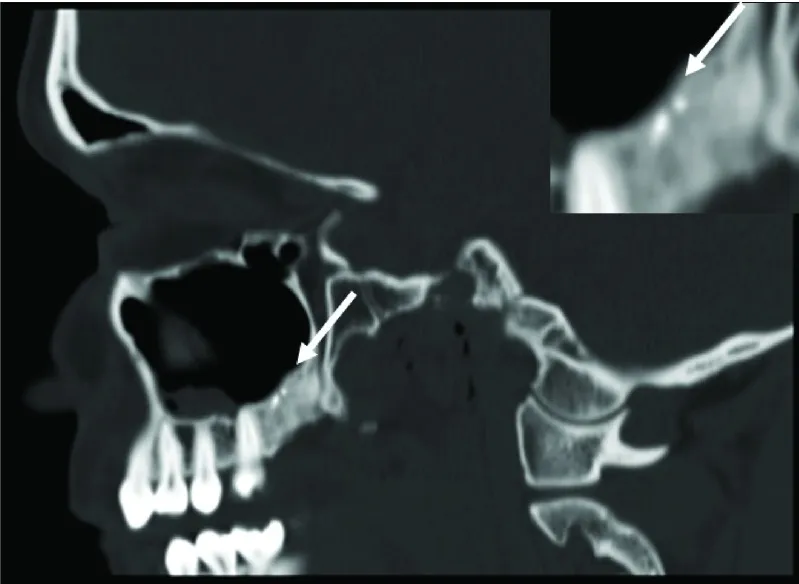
Sagittal section of non-contrasted CT scan shows two retained remnants of gutta-percha (white arrow) in the left maxilla in the location of previous dental extractions. . Inset in the top-right corner reveals a zoomed image of the two gutta-percha remnants.
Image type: radiology (ct)